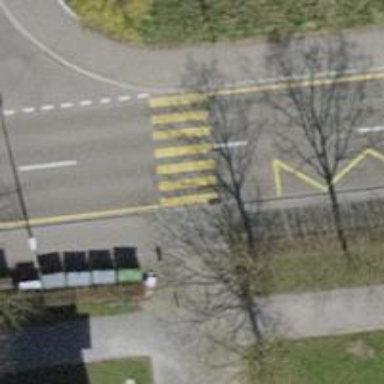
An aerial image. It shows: Uncontrolled zebra crossing with zebra markings.